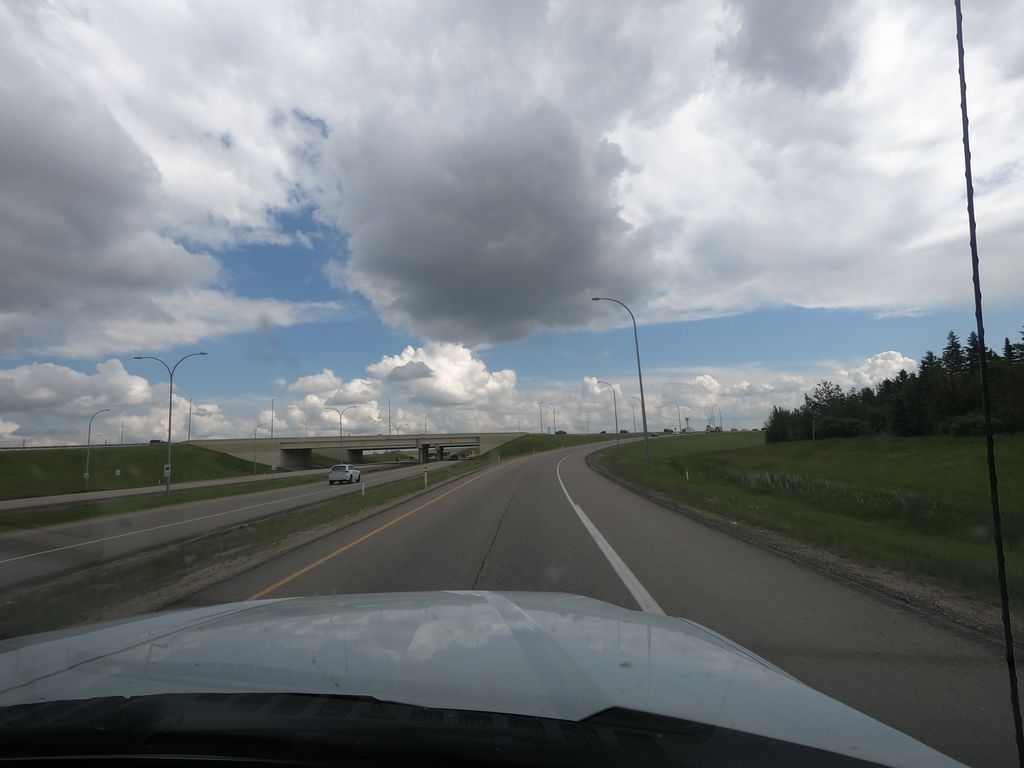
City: edmonton